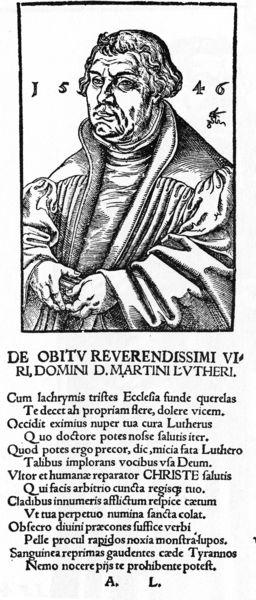
Titel: Bildnis des Martin Luther
Künstler: Lucas d.J. Cranach
Institution: (Seriendruck)
Schlagwörter: hand, kopf, mann, umhang, weiß, daumen, finger, frisur, grau, haar, mund, nase, ohr, profil, schwarz, stirn, zeichnung, blick, hemd, arm, arme, augen, bibel, falten, gesicht, kragen, rahmen, ärmel, bild, bildnis, hände, portrait, porträt, gewand, haare, mantel, blatt, augenbrauen, brustbild, kinn, locken, schultern, holzschnitt, schrift, rede, datierung, grafik, graphik, dick, falte, ernst, grübchen, inschrift, zahlen, nagel, jahreszahl, buch, linie, druck, druckgraphik, schwarz weiss, schraffur, radierung, stich, seite, text, buchstaben, buchdruck, jahr, talar, doppelkinn, hellgrau, zahl, ziffer, mittelalter, mönch, luther, frusur, gelehrter, kupferstich, verse, flugblatt, handschrift, these, pater, schwarz/weiß, latein, lateinisch, evangelisch, martin, reformation, druckschrift, majuskel, martin luther, seriendruck, majuskeln, minuskeln, grübchenb, halblanges haar, kirchenmann, minuskel, pobildnis, bebilderung, 1546, martin muther, mttelalter